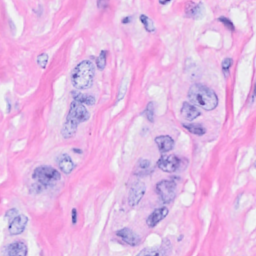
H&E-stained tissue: Breast